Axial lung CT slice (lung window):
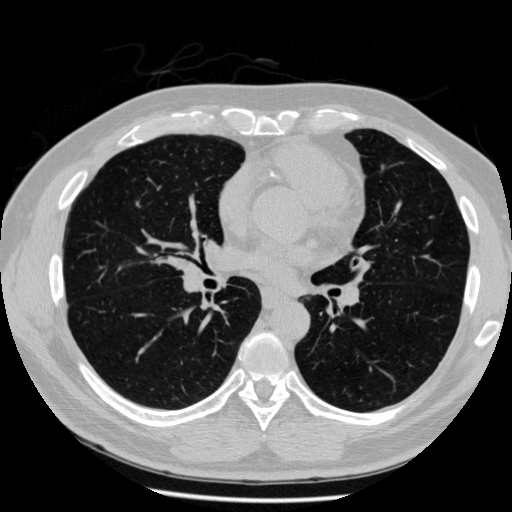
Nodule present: no